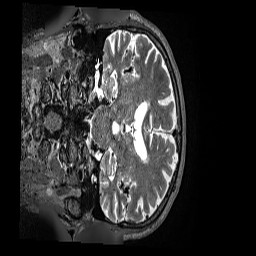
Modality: T2w
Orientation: coronal
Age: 86
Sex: male